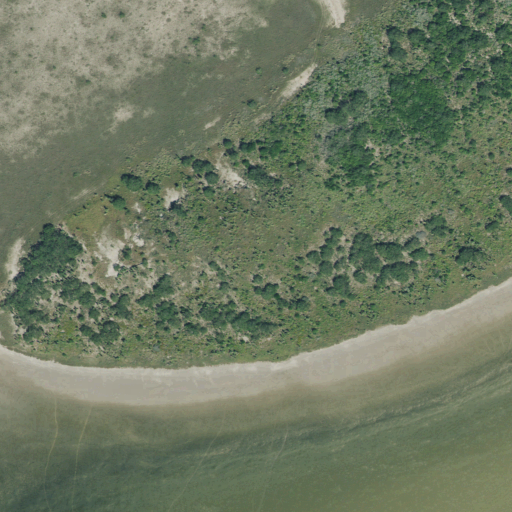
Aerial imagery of mountain in Texas named Loma de las Gachupines containing herbaceous wetlands, shrub, woody wetlands, barren land, grassland, and open water